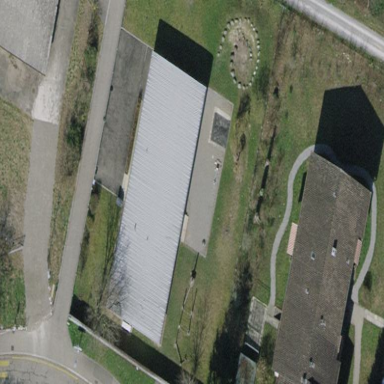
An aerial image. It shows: Kindergarten.